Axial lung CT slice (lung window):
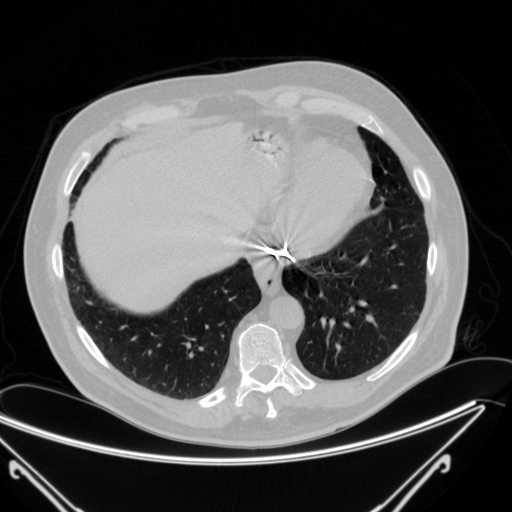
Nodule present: no